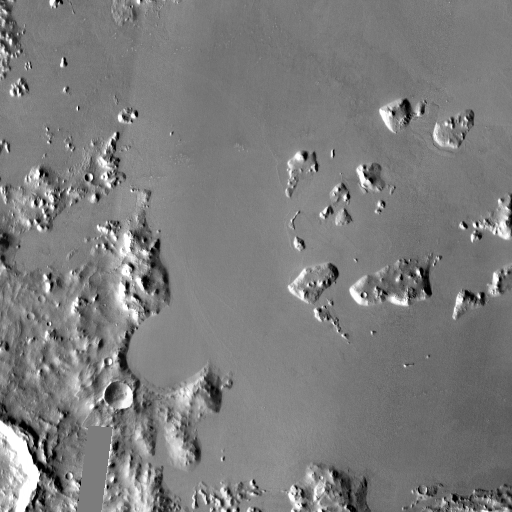
Crater classes present: Background, Other, Buried